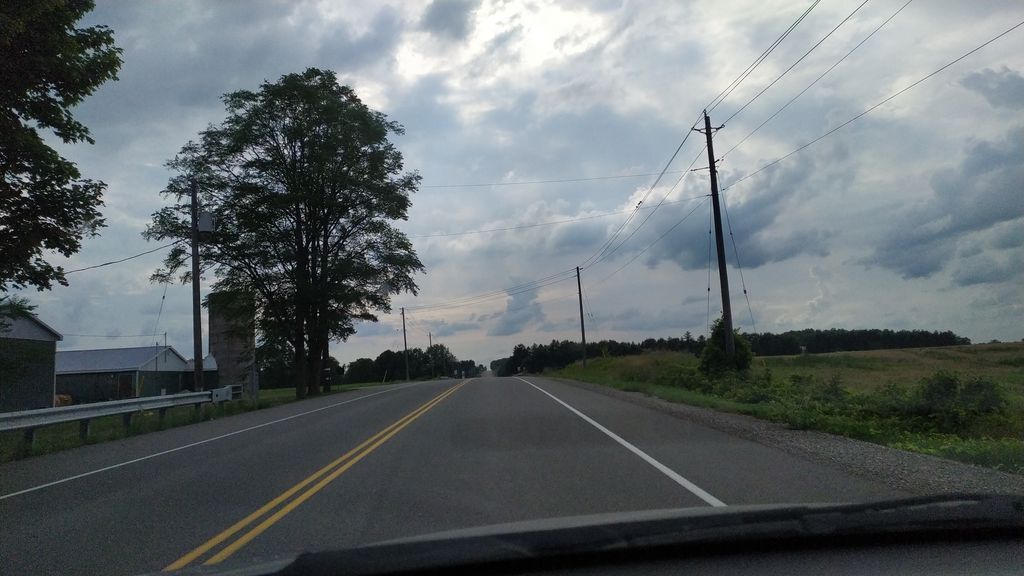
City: kitchener-waterloo